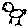
Label: bird